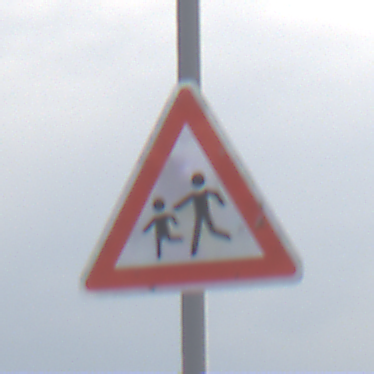
Verkehrszeichen: KinderRechts
Umgebung: Outdoor, Nature
Tageszeit: Midday
Wetter: PartlyCloudy
Licht: Natural
Jahreszeit: NotSpecified
Kontrast: LowContrast